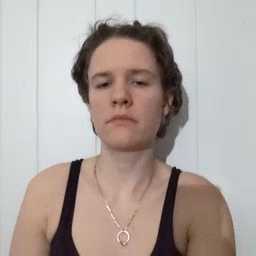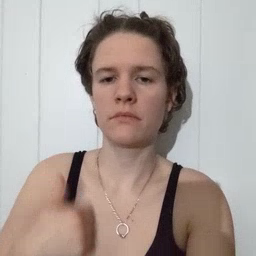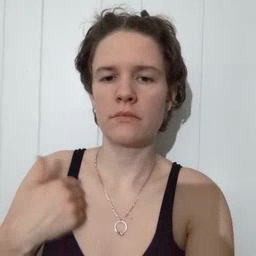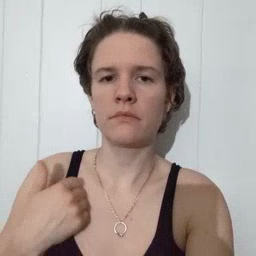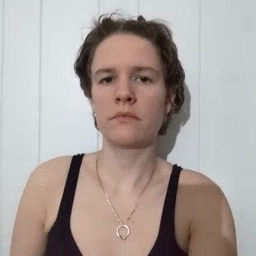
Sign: bath